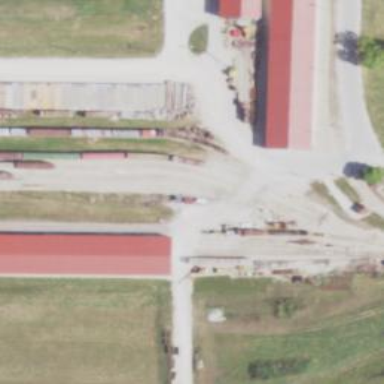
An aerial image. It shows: Preserved rail yard with railway tracks.